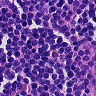
Metastatic tissue present: no